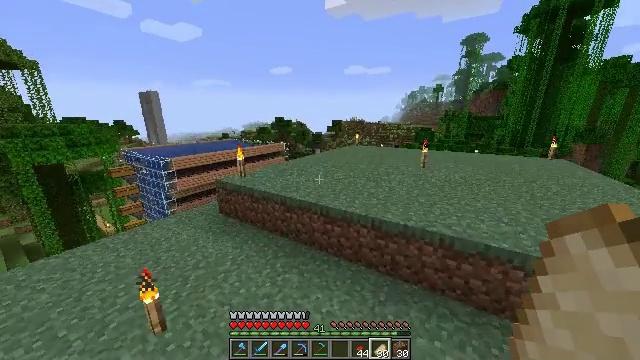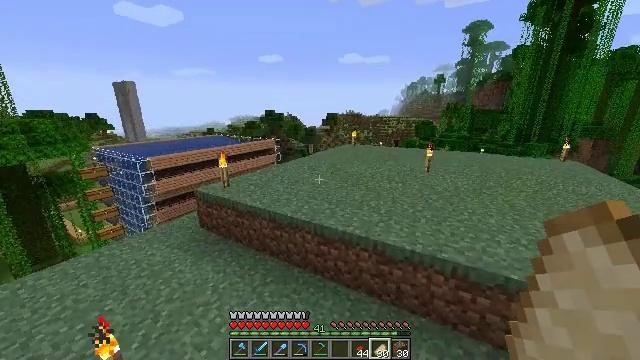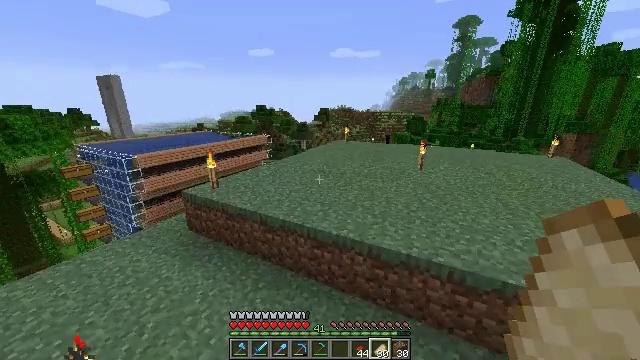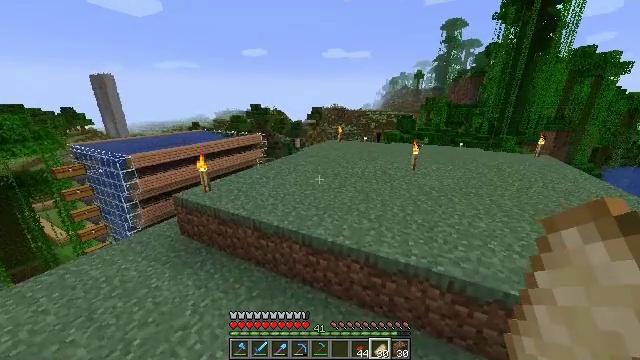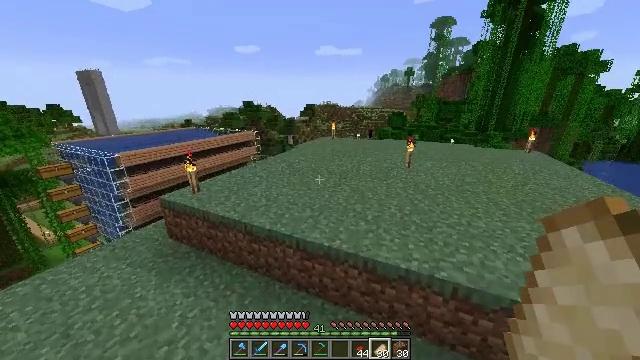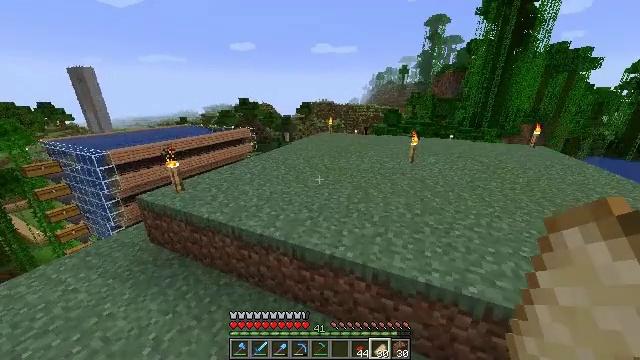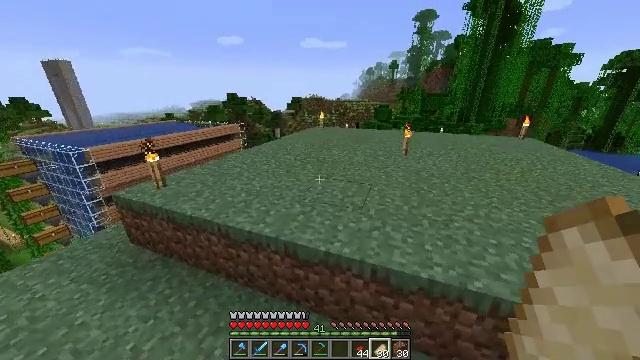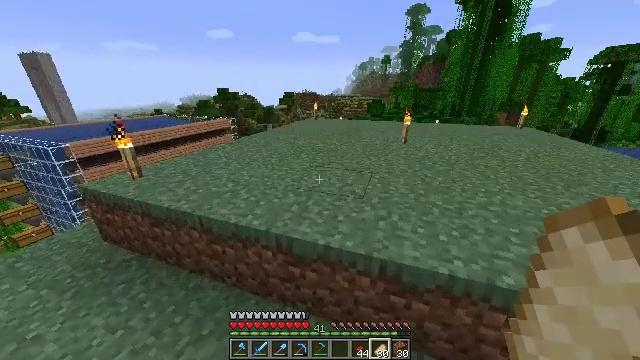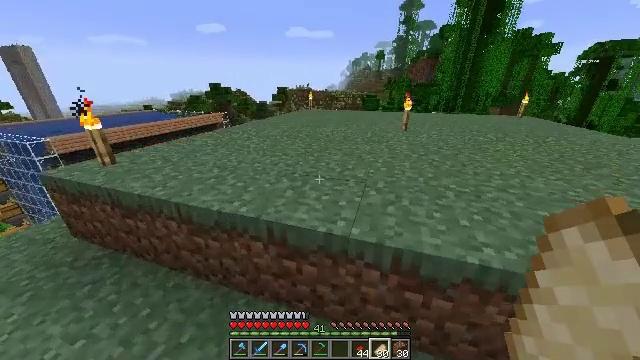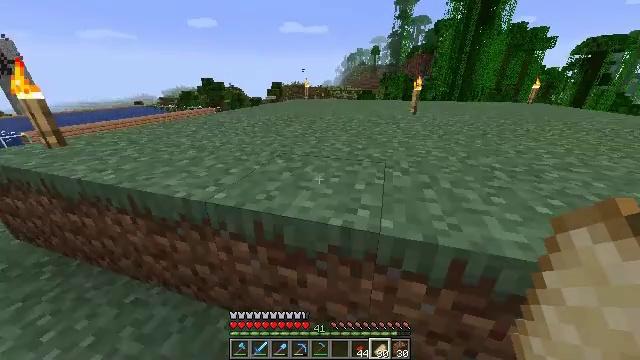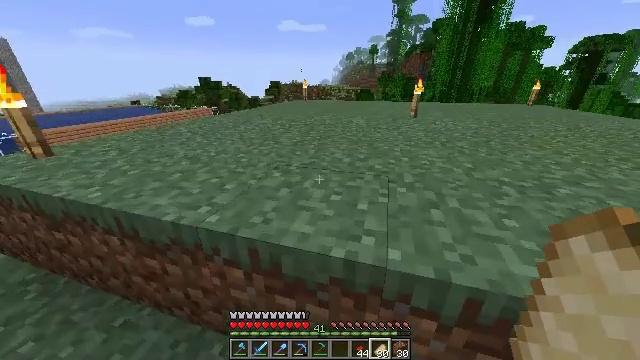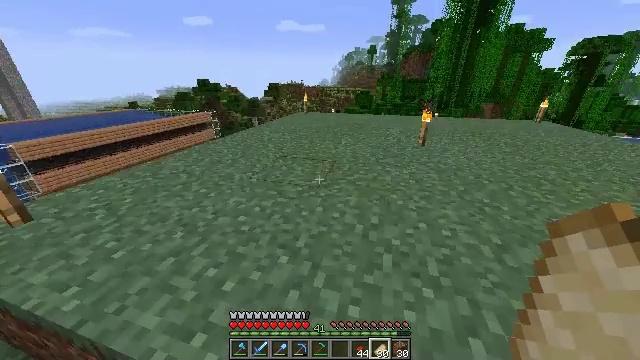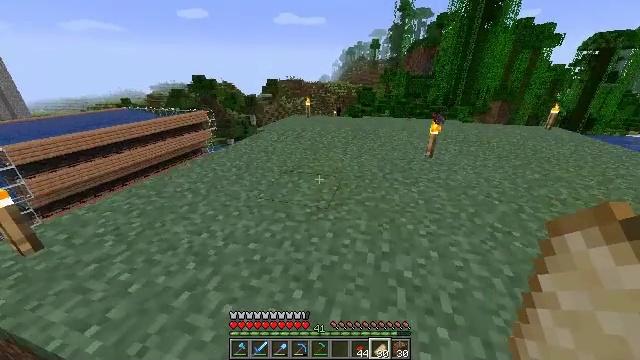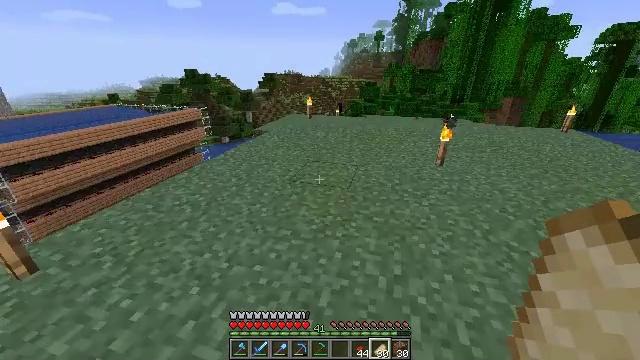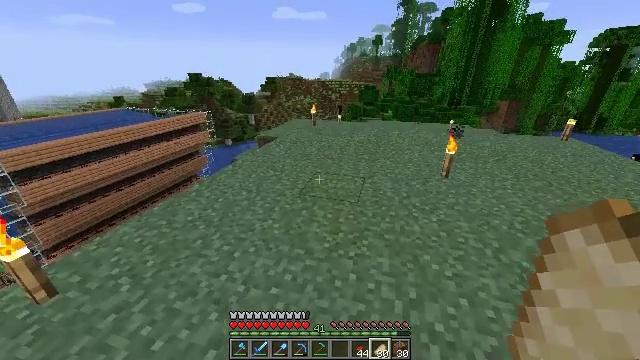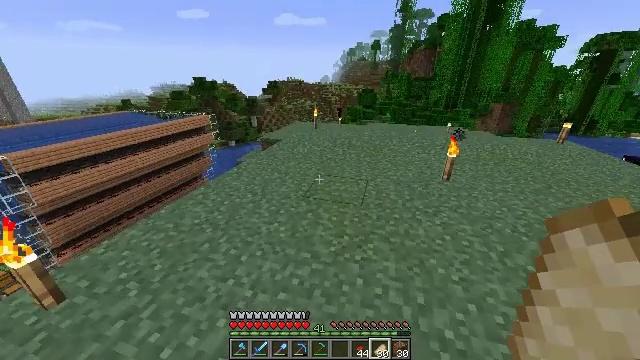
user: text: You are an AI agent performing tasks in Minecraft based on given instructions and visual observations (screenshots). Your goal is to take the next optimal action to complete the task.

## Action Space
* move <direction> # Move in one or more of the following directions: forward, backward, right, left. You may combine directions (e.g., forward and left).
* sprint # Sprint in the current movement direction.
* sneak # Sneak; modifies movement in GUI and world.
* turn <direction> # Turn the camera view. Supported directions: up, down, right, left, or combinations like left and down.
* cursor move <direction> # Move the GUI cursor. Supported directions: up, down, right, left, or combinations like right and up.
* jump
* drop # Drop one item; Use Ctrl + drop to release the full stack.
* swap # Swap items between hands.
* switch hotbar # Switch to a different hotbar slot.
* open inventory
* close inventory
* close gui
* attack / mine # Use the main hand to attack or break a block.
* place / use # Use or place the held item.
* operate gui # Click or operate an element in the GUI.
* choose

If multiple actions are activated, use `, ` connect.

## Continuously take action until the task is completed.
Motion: motion action
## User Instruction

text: Open the crafting table and craft a dried kelp block with kelp.
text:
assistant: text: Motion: move forward, sprint, turn right, jump
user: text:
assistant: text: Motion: move forward, turn right and down, jump
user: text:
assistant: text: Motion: move forward, turn right, jump
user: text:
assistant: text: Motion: move forward, turn right and down, jump
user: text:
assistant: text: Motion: move forward, turn right, jump
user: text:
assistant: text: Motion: move forward, turn right and down, jump
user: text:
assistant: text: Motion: move forward, turn right and down, jump
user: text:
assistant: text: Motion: move forward, turn right, jump
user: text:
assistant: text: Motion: move forward, turn right, jump
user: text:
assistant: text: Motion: move forward, sprint, jump
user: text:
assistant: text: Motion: move forward, sprint, jump
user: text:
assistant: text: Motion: move forward, sprint, jump
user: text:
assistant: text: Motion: move forward, sprint, jump
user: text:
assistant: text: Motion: move forward, jump
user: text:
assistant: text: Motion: move forward, jump
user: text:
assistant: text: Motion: move forward, jump
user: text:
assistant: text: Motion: move forward, jump
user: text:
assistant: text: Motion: move forward, jump
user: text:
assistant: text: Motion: move forward, jump
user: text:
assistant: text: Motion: move forward, sprint, jump
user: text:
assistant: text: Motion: move forward, sprint, jump
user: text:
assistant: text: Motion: move forward, sprint, jump
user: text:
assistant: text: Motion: move forward, jump
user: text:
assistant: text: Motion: move forward, jump
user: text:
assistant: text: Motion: move forward, jump
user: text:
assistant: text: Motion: move forward, jump
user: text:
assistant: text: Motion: move forward, jump
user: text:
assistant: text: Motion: move forward, turn left
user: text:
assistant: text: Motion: move forward, turn left and down
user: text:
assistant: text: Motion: move forward, turn left